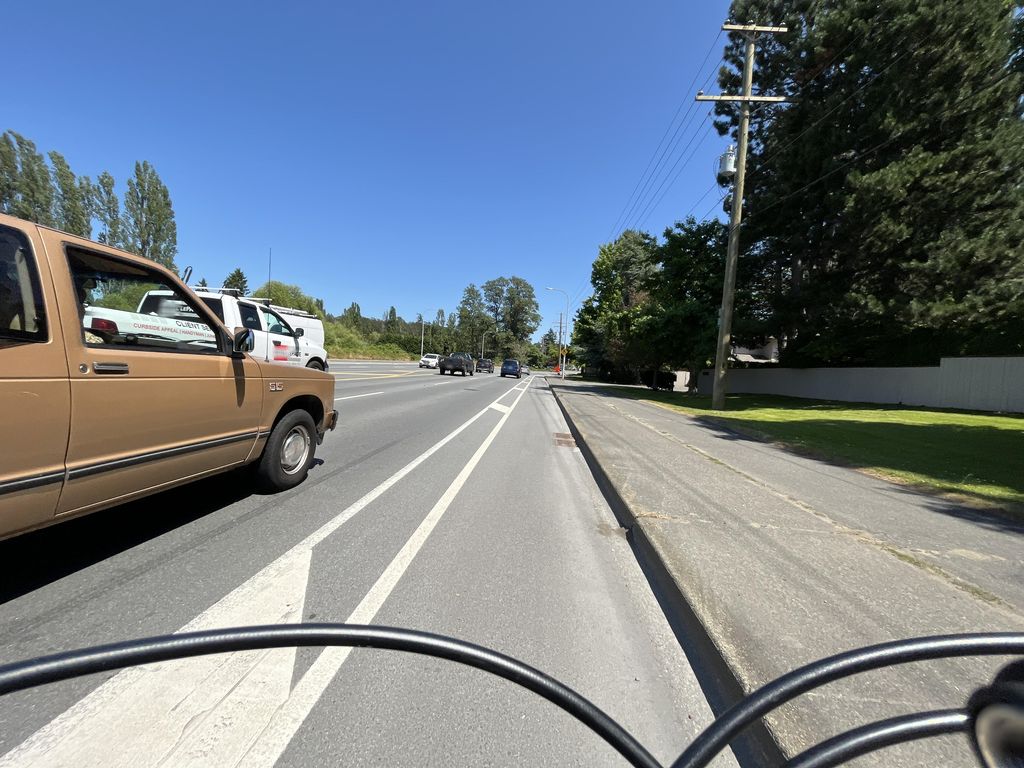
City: victoria